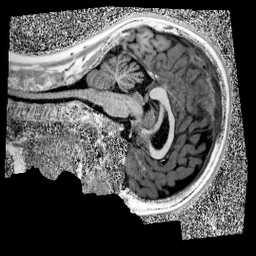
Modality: UNIT1
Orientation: sagittal
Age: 13
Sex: male
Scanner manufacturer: siemens
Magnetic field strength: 3 T
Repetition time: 4 s
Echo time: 0.00299 s